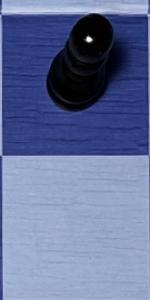
Label: Empty